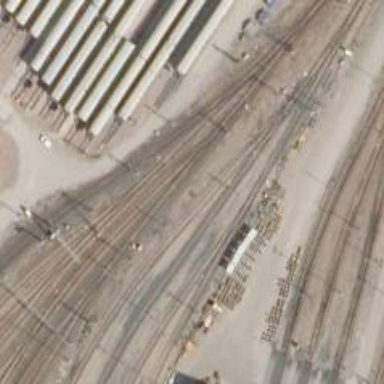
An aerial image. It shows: Railway signal.